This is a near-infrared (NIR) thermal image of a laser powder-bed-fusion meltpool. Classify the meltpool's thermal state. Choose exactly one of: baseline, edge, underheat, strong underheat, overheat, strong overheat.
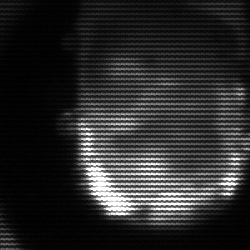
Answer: baseline